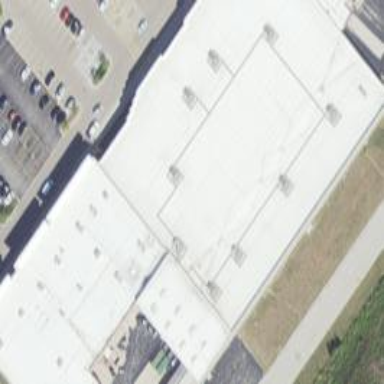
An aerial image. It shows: Commercial building.